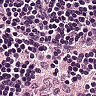
Metastatic tissue present: no